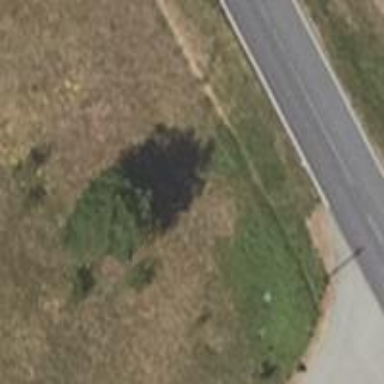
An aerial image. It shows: Deciduous broadleaved tree.